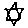
Label: star